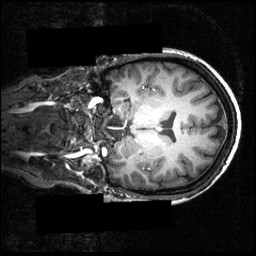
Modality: T1w
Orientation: coronal
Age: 23
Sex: female
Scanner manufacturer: siemens
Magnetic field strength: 3.951 T
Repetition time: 1.5 s
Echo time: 0.00335 s